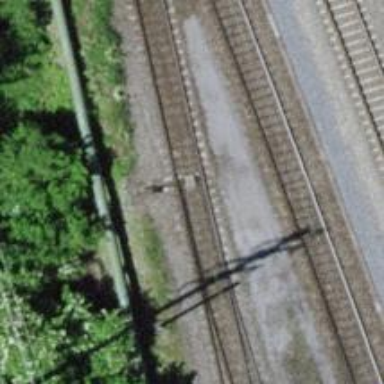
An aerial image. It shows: Railway switch.